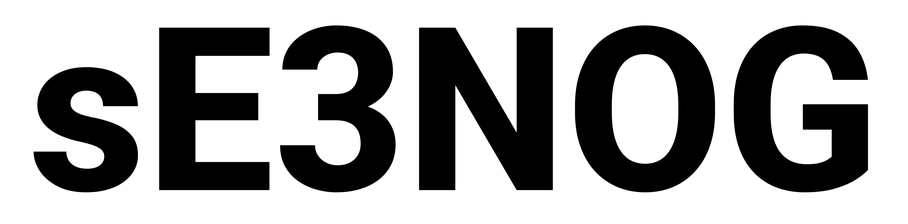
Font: Roboto_ExtraBold